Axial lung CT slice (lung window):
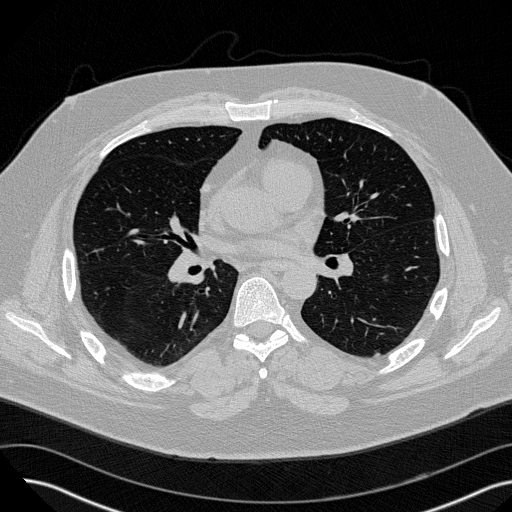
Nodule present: no